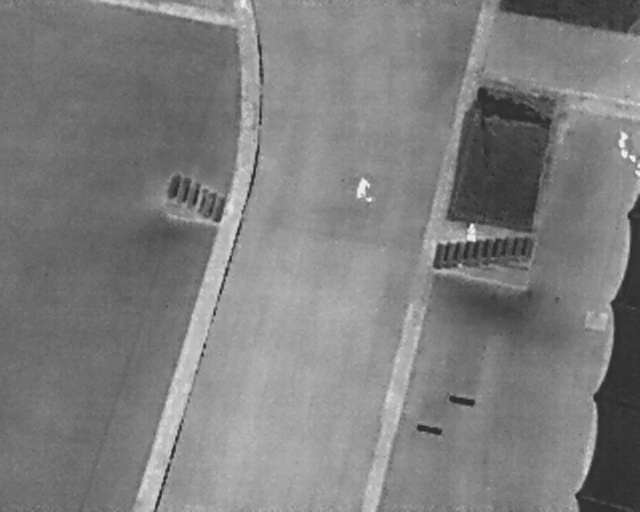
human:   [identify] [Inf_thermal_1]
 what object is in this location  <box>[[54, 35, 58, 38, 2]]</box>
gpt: <ref>1 large person at the center</ref>